Field crop: tomato
Growth stage: 1
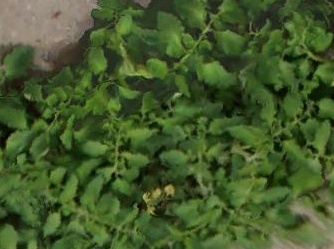
Species: tomato